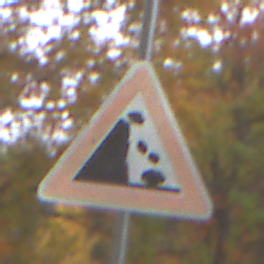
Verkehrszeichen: SteinschlagLinks
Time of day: Midday
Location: Outdoor (Nature)
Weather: Overcast
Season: Autumn
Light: Natural